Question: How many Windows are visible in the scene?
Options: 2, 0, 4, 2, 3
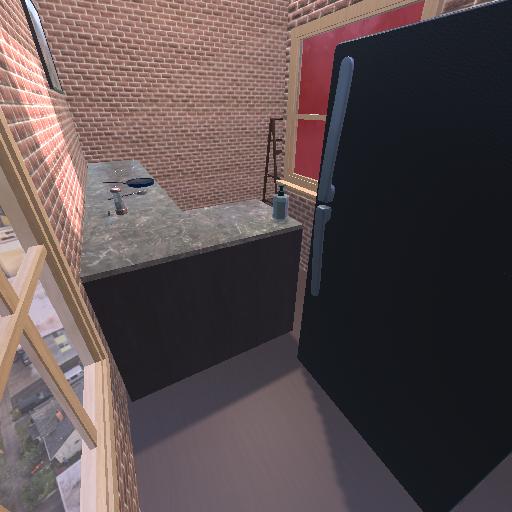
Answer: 2